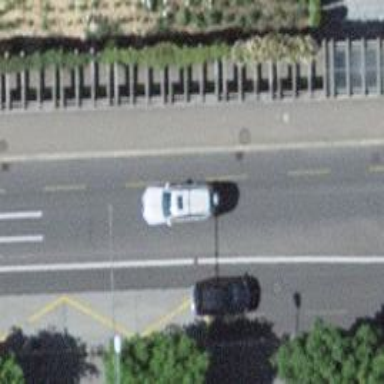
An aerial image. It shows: Primary highway with designated cycle lane. The road surface is asphalt. There are separate sidewalks on both sides. Trolley wires are present along the lane.